Question: when I open emu8086 after installing it, this message about NI DataSocket 19.0 appears and emu8086 refuses to open. Anyone knows why this appears?

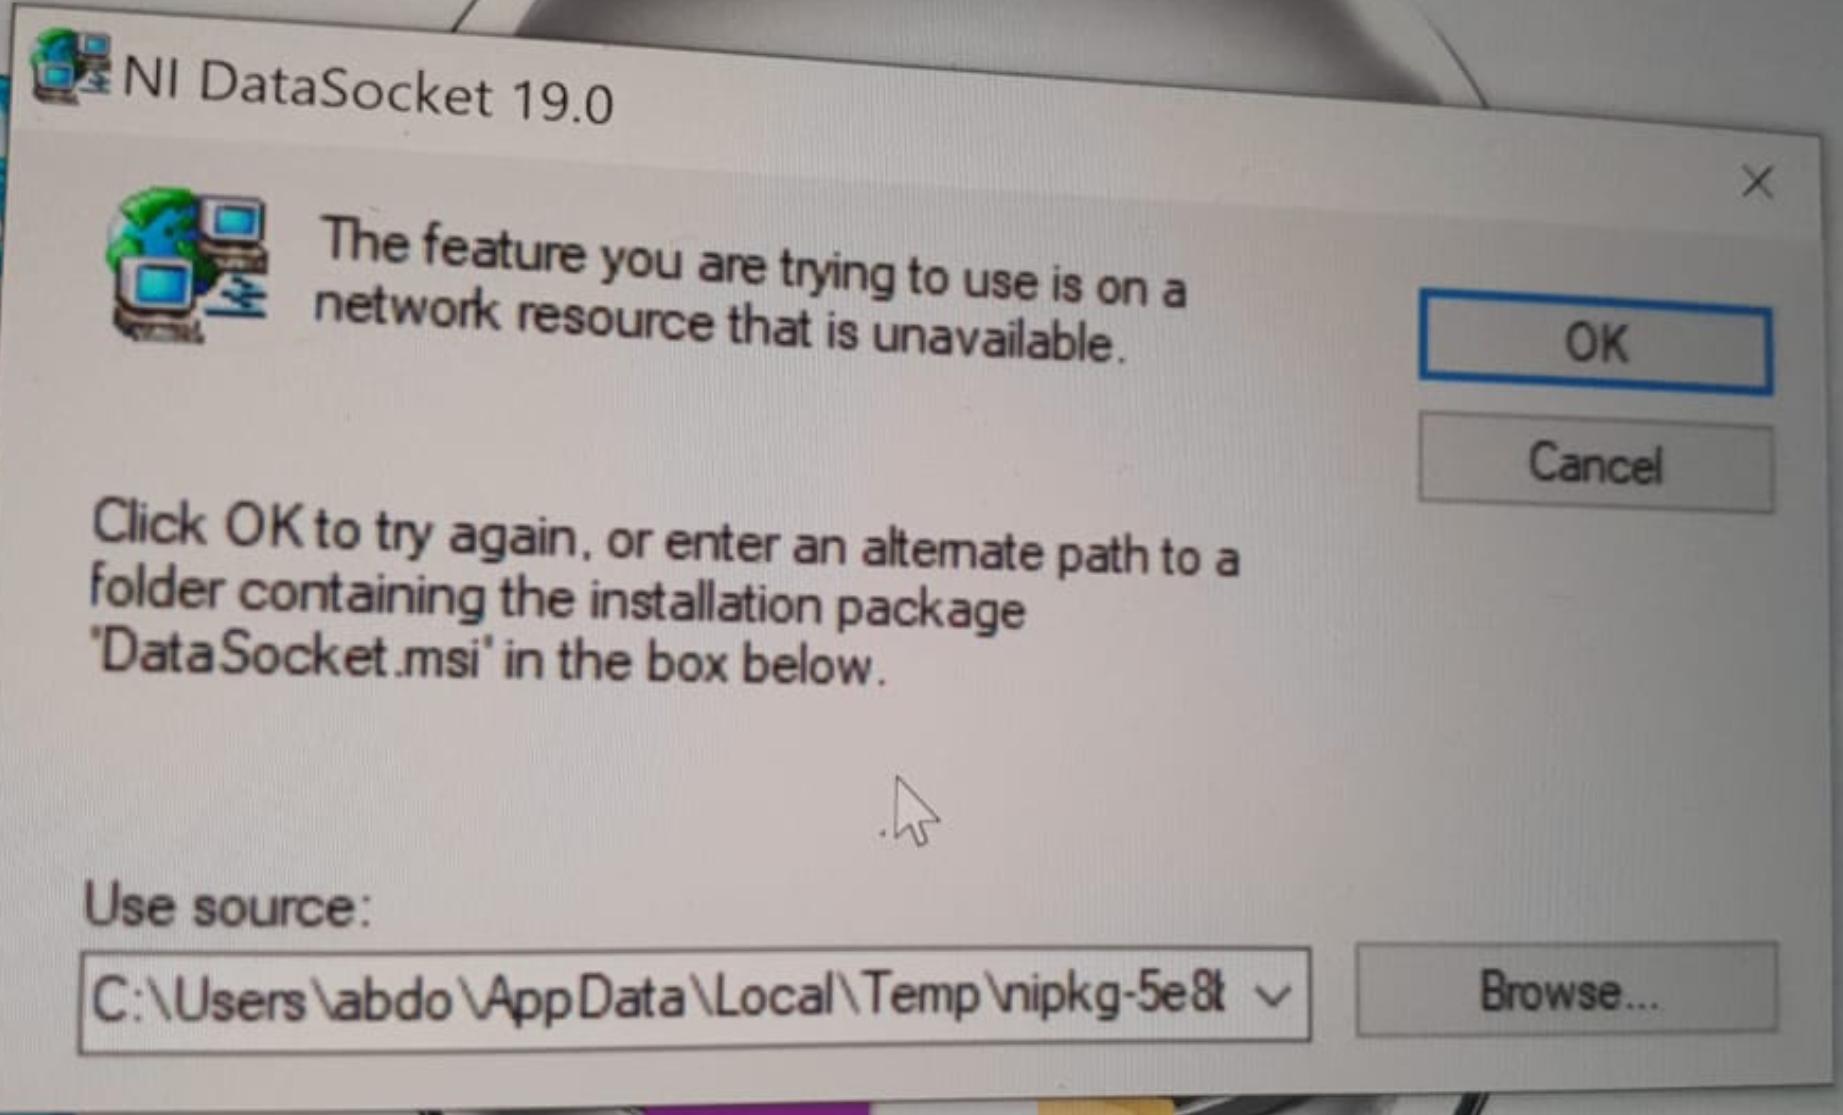
Answer: So the thing is that emu8086 tries to find a file called DataSocket.msi. What you need to do is to go to your file Explorer, type in the Search bar and then, when the computer finds the file for you, click right on the file. Choose properties and then copy the location of the file and go back to message shown to you in emu8086. Paste the location address of DataSocket.msi in "Use source", then press Ok. This should solve the problem.
<URL>